Question: Good Day!!!
I am trying to add the 'css using jquery'. when i viewing the code using firebug. It looks like in inline css format. But i want to load the internal css property using jquery.
Is it possible to add the internal css using jquery.
'''
$('selector').css('color','#fff');
'''
It appear like For example
'''
<p style="color:#fff"></p>
'''
I want to load as with
'''
<style type="text/css">
p {
color:#fff;
}
</style>
'''
Not sure, how to do it any one review and advise.
Thanks

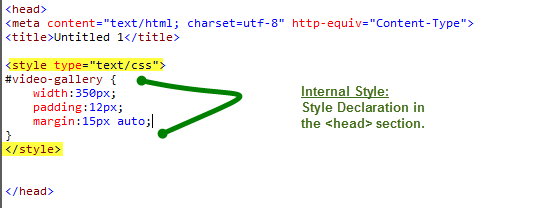
Answer: Yes you can, just append a style tag to the head:
'''
$("head").append('<style type="text/css">p {color:#fff;}</style>');
'''
see example here <URL>